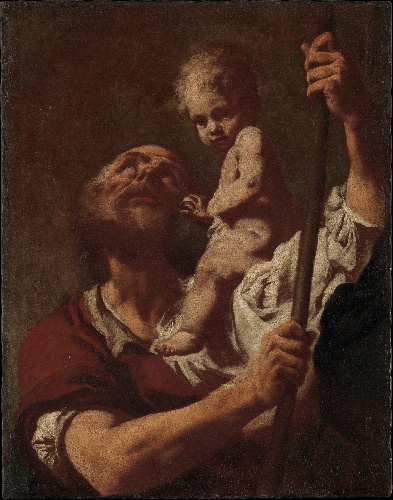
Title: Saint Christopher Carrying the Infant Christ
Artist: Giovanni Battista Piazzetta
Artist bio: Italian, Venice 1682–1754 Venice
Date: 1730s
Object type: Painting
Classification: Paintings
Medium: Oil on canvas
Dimensions: 28 1/4 x 22 1/8 in. (71.8 x 56.2 cm)
Department: European Paintings
Credit line: Bequest of Miss Adelaide Milton de Groot (1876-1967), 1967
Accession year: 1967
Repository: Metropolitan Museum of Art, New York, NY
Tags: Saint Christopher|Jesus